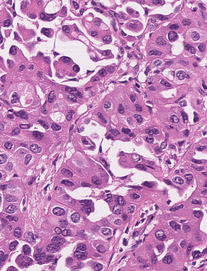
Tumor epithelial tissue: yes
Tumor-associated stroma tissue: yes
Normal tissue: no